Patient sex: M
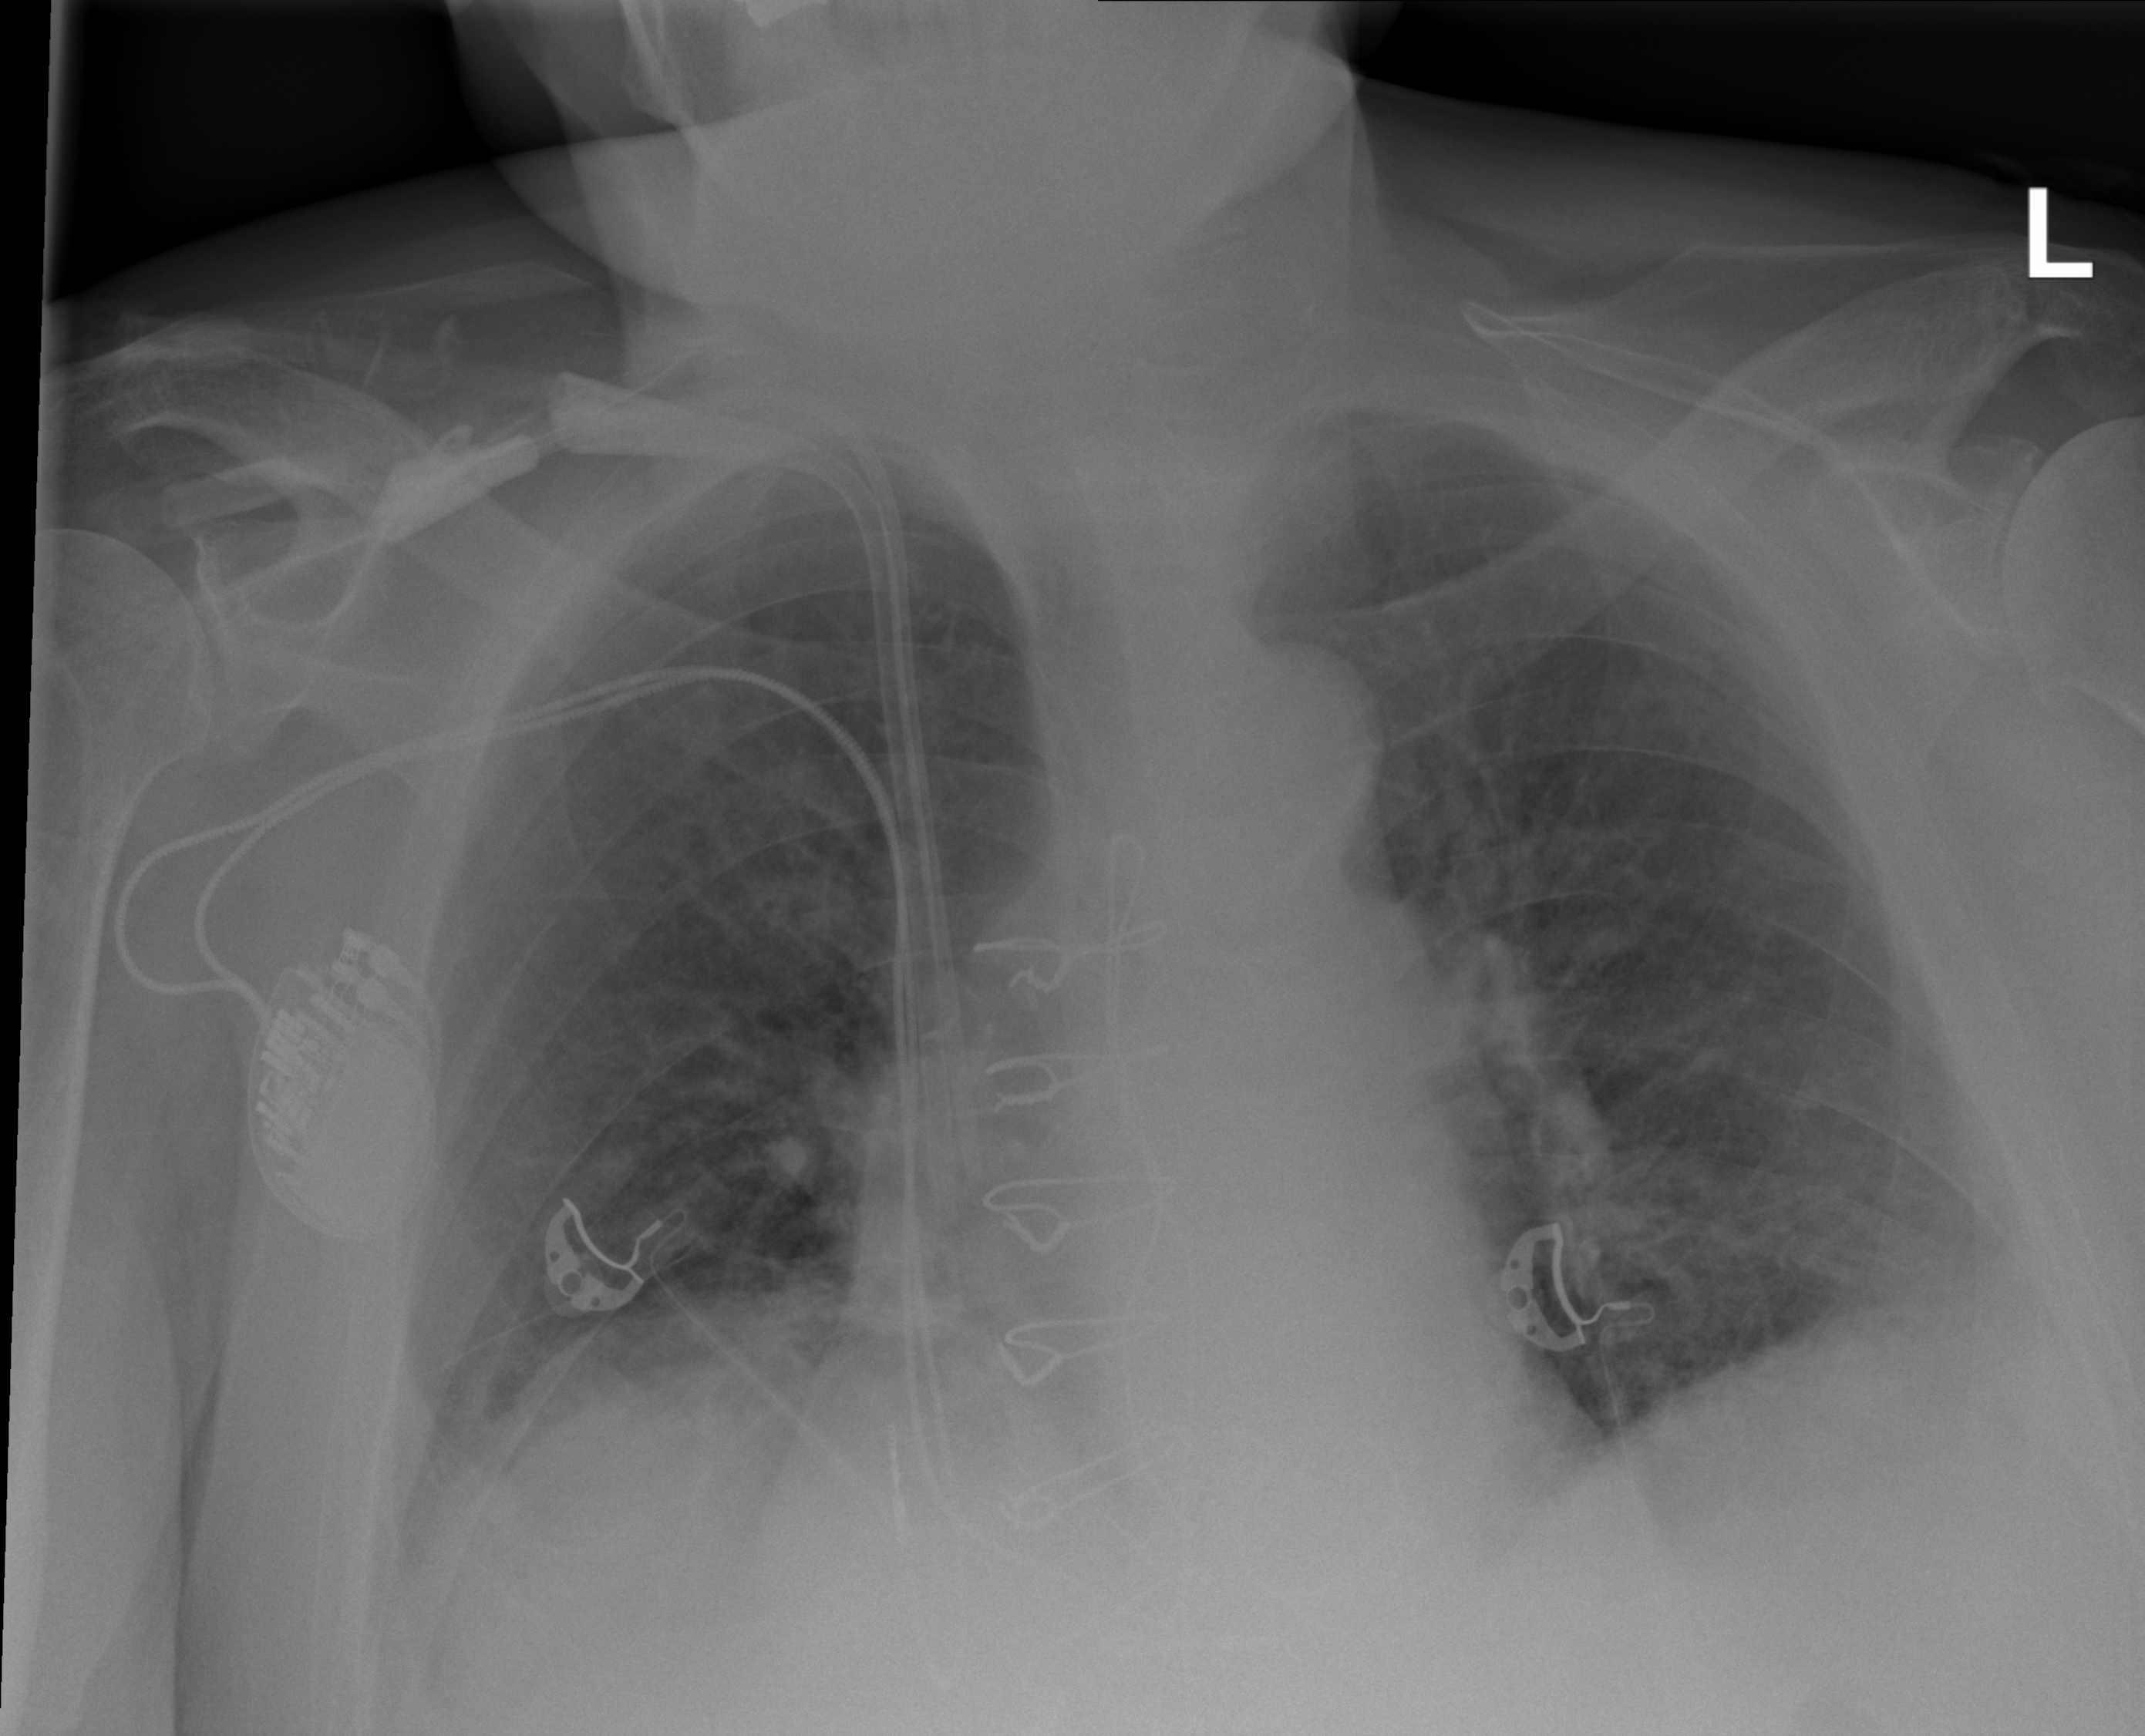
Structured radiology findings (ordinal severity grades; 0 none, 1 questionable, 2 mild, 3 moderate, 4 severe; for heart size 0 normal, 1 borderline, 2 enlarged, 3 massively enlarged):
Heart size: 1
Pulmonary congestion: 2
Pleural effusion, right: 2
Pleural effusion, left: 2
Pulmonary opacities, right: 2
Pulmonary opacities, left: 2
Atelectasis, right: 2
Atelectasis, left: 2